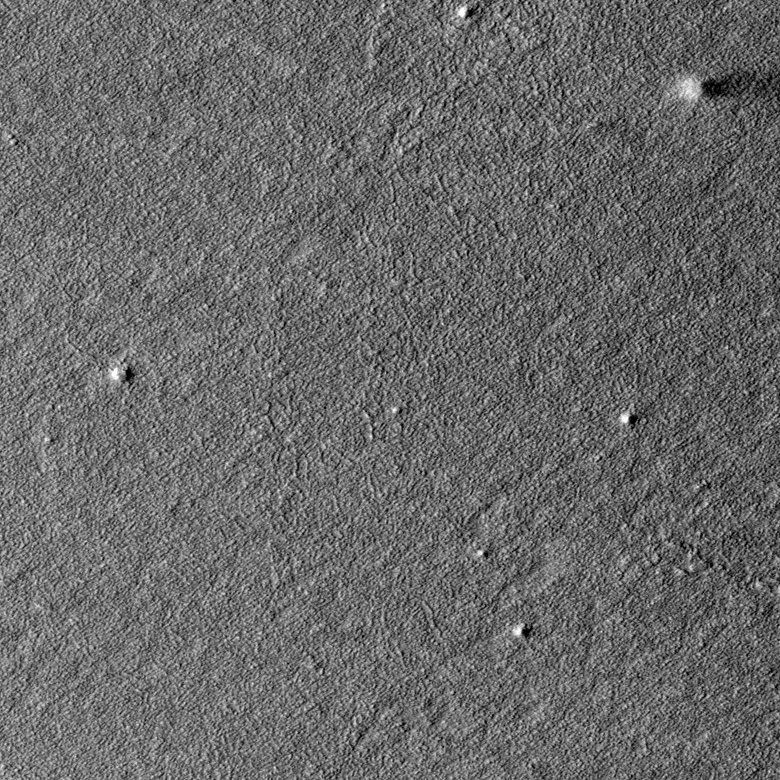
Label: dustdevil